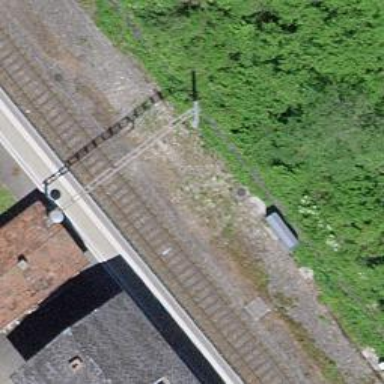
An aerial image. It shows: Public transport stop position along the railway.